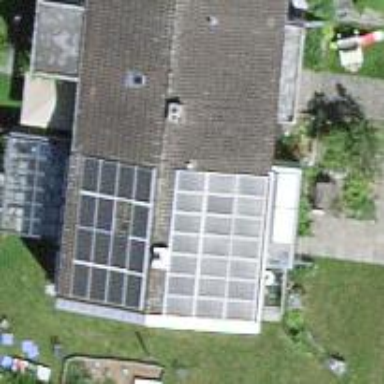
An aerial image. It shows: Solar power generator using photovoltaic method with solar photovoltaic panel types.